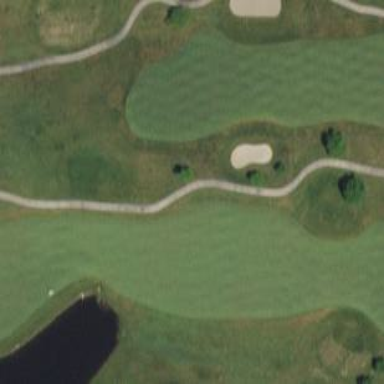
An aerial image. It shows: Grassy area designated as golf fairway.